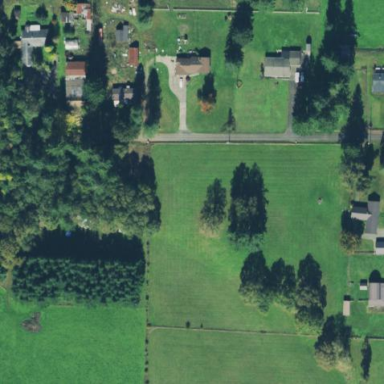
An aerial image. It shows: Farmyard area.